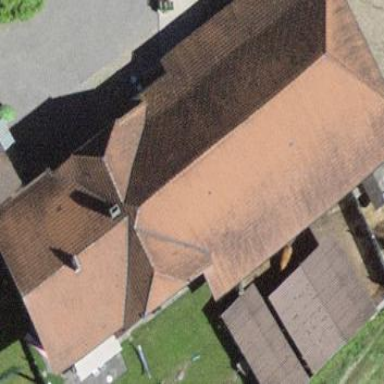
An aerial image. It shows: Farm building with half-hipped roof shape.